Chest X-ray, AP view. Patient: 58 years old, sex M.
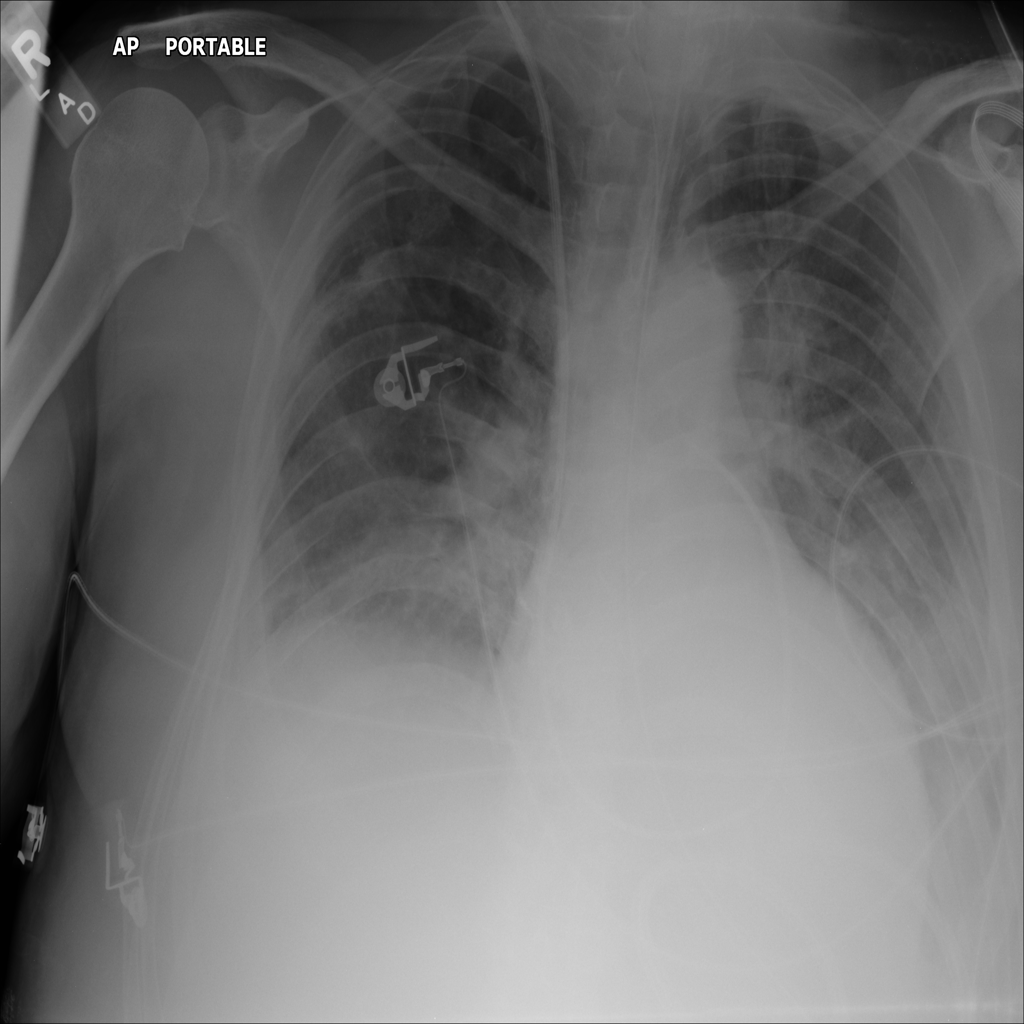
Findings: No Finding